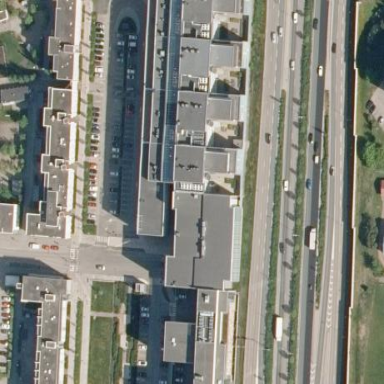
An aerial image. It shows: Office building with flat roof.